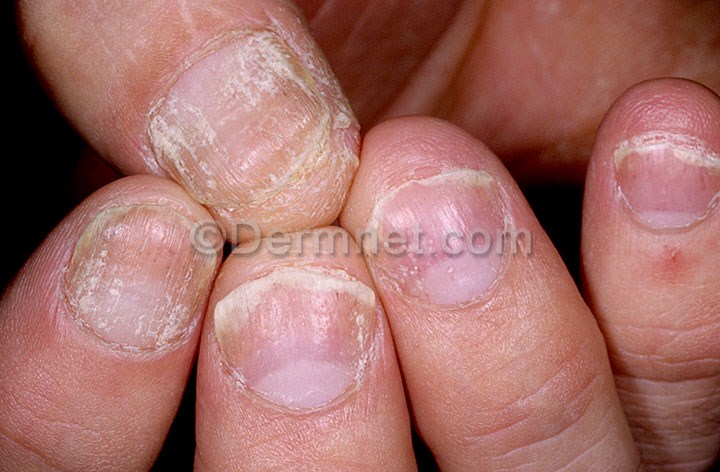
Disease: Nail Fungus and other Nail Disease